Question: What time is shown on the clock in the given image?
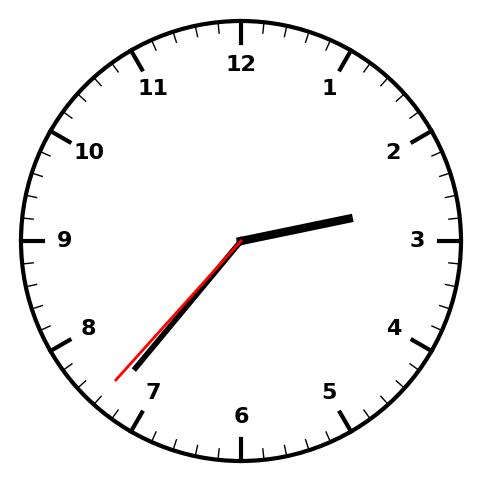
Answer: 02:36:37